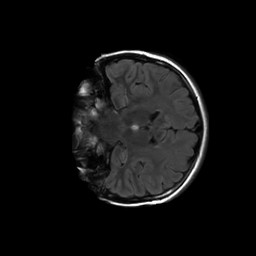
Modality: FLAIR
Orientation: coronal
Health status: ill
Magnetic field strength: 3 T